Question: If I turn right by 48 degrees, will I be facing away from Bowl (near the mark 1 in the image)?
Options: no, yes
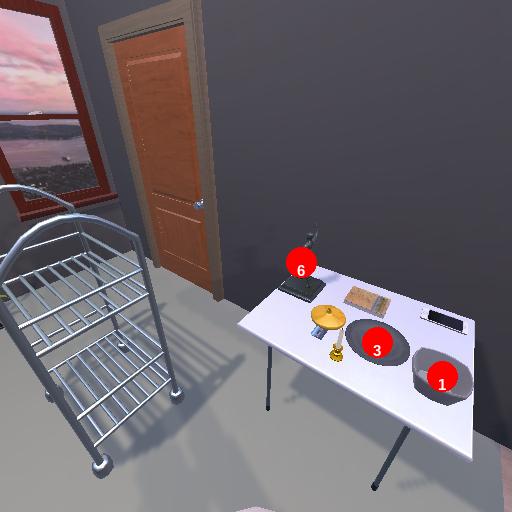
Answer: no